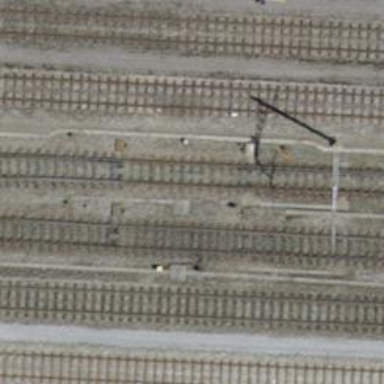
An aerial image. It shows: Single-track railway with electrified contact lines.